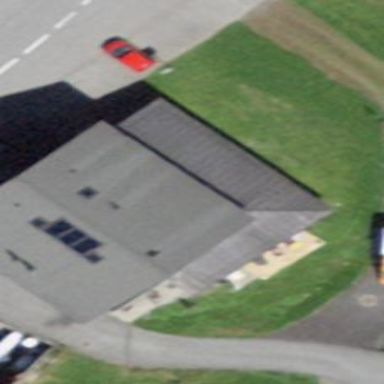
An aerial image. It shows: Pub building.